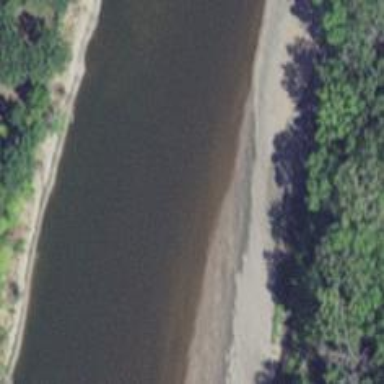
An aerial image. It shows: Beautiful river scene.